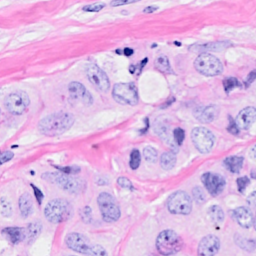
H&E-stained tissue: Breast